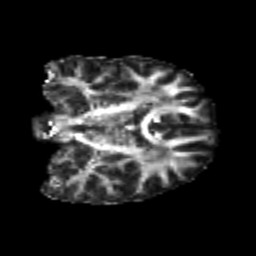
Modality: FA
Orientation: coronal
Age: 21
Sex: male
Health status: healthy
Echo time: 0.074 s